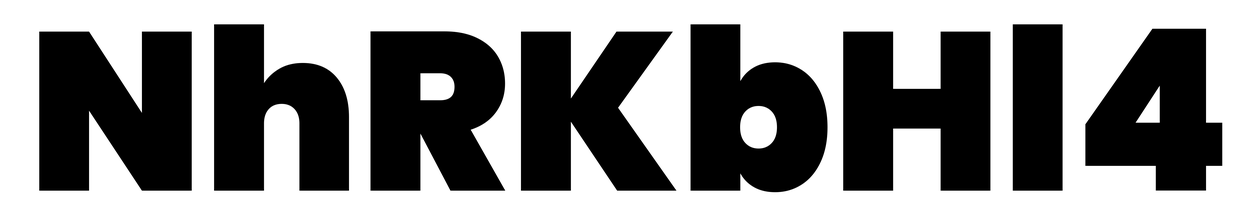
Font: Poppins-Black